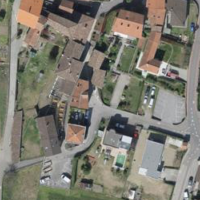
EUNIS habitat code: 55
Species observed at this site:
Passer domesticus
Passer italiae